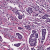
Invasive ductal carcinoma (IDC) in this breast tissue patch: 1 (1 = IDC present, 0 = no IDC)